Question: So I've been giving a project for school and was just hoping for reassurance towards the decision making I do.
My java skills are extremely basic and need to improve drastically soon! I just seem to be getting nowhere atm :P
Anyway, back on topic.
My first task is to create an interface directory that can do the following

Keep in mind this is assessed work therefore please don't provide answers. I have enough time to complete this since I've started early!
My initial approach for going about this task is using a Linked List. I don't know what you guys think about that? I may be completely wrong but based on the topics we have covered in School. LinkedList definitely seems suitable. I can add, get and remove.
Cheers for reading guys!
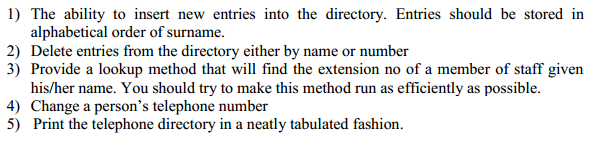
Answer: You are along the right lines. The 'java.util.Collections' package will contain most of what you need.
I would actually use an 'ArrayList' rather than a 'LinkedList' as it is faster for random access and sorting.
However note that it says you should be able to find people efficiently and look them up by name.
That suggests using something like a 'TreeMap' structure, mapping name to a class containing information on each person. Store the names as "Surname, Forename" and they will be sorted correctly.
That will only allow lookups based on the complete and correct name though. If you want to search for partial names the map is less useful.